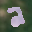
Label: 2